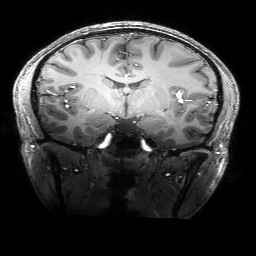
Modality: T1w
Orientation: sagittal